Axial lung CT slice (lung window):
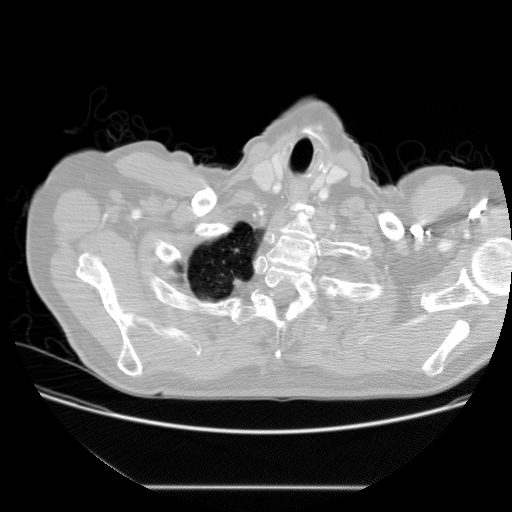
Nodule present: no